Field crop: maize
Growth stage: 1
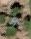
Species: chenopodium